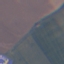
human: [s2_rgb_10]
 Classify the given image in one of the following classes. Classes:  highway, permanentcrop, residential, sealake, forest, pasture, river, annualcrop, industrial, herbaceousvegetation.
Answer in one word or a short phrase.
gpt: AnnualCrop